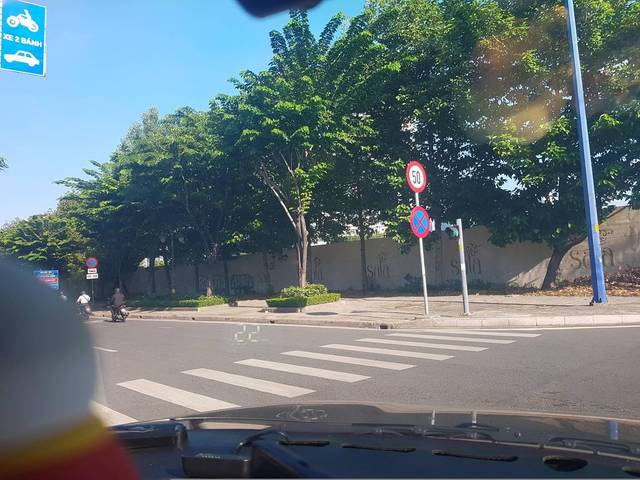
Region: Vietnam
Coordinates: 10.776, 106.727